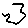
Label: hexagon